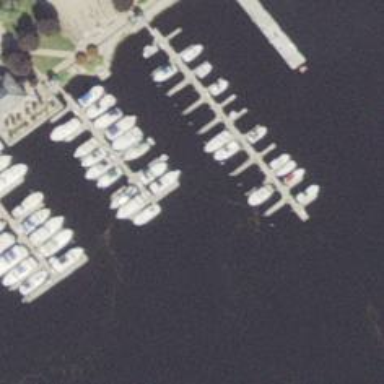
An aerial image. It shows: Man-made pier.